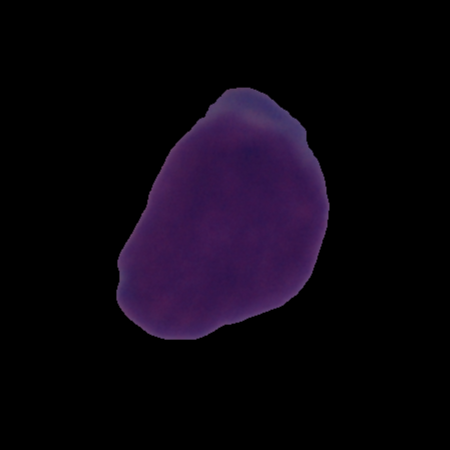
Label: cancer